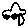
Label: car